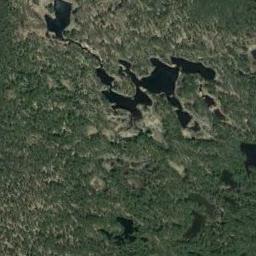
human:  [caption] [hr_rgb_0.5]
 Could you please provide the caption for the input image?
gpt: Except for the waters, this wetland is covered by vegetation .

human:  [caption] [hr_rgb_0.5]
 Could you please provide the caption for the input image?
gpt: There are many different areas of water surrounded by wetlands .

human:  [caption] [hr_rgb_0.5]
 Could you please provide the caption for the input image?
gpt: The river surface in a wetland is covered with large green and brown mixed dense vegetation .

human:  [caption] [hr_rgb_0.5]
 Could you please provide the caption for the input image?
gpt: The wetland consists of dry and green plants and water .

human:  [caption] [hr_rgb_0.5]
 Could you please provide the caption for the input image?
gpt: There are green meadows and some water areas on the wetland .